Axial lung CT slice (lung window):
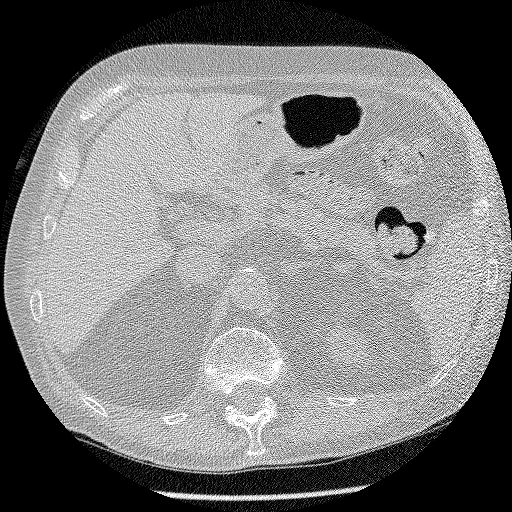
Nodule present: no